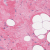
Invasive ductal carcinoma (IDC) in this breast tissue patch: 0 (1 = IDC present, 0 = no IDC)